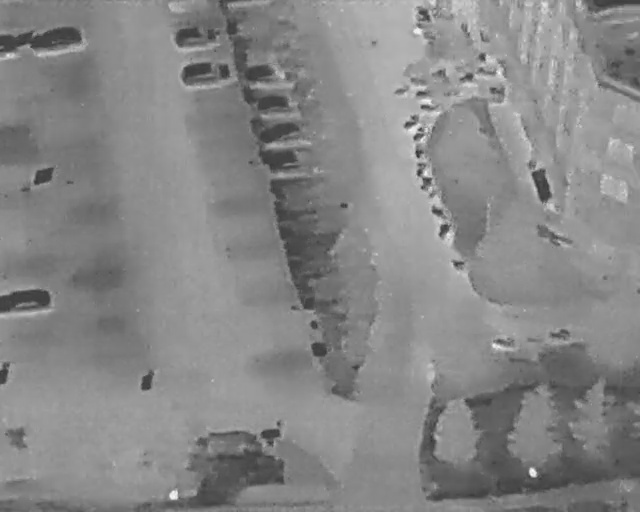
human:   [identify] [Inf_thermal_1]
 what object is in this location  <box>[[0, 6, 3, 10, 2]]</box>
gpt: <ref>1 small car at the top left</ref>

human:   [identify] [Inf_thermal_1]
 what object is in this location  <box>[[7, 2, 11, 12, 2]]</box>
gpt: <ref>1 medium car at the top left</ref>

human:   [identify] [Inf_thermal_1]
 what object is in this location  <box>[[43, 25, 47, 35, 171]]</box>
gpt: <ref>1 medium car at the center</ref>

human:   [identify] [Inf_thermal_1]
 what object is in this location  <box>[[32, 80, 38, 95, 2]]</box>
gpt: <ref>1 medium car at the bottom</ref>

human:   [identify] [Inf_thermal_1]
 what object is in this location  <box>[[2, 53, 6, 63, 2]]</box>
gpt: <ref>1 medium car at the left</ref>